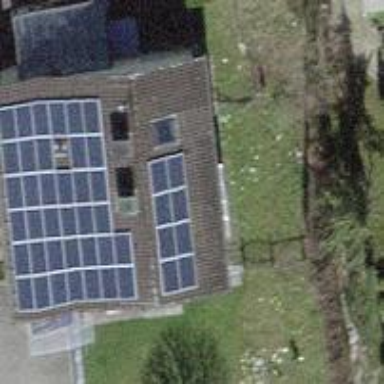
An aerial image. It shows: Solar power generator with photovoltaic panels.